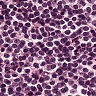
Metastatic tissue present: no